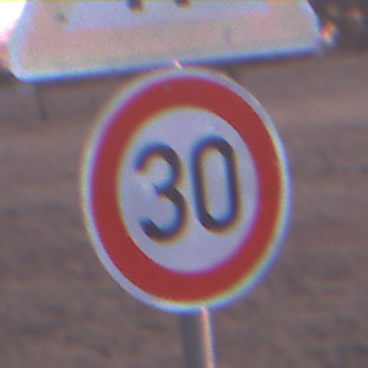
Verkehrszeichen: Geschwindigkeit30
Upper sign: EinseitigVerengteFahrbahnLinks
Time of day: SunriseSunset
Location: Outdoor (Nature)
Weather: Clear
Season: NotSpecified
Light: Natural